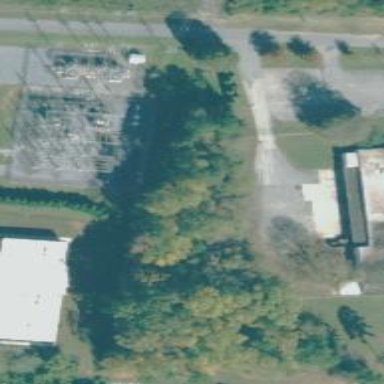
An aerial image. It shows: There is distribution substation enclosed by fence.